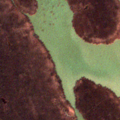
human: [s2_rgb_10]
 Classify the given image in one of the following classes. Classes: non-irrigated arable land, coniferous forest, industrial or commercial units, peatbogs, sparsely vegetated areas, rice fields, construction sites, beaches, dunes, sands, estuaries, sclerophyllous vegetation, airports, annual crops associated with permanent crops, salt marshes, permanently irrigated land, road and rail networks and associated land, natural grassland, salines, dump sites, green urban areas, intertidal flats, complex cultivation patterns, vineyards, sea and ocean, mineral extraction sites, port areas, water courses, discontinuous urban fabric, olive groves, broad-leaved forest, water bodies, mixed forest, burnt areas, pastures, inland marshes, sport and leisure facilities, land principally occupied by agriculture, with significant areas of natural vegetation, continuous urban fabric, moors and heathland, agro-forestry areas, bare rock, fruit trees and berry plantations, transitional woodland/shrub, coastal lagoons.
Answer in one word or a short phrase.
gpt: inland marshes, water bodies